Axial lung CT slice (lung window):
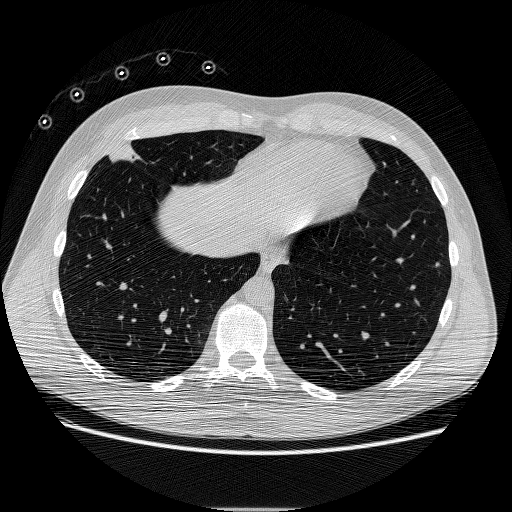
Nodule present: yes
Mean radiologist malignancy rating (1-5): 4.75